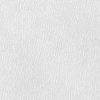
Atmospheric dust classification: dusty